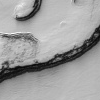
Atmospheric dust classification: not_dusty